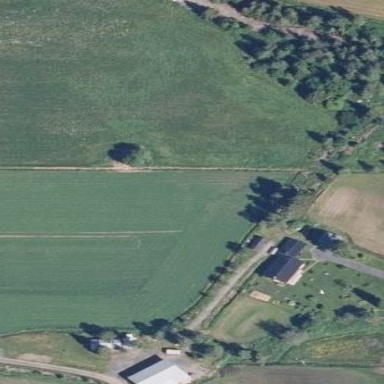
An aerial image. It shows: Farmyard area.